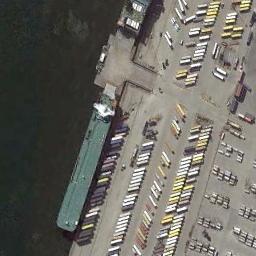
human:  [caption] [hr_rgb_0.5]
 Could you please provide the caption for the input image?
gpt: A green ship docked at the dock with many neatly arranged containers .

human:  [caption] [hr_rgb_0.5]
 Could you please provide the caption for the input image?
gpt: There is a ship in the green water on the shore .

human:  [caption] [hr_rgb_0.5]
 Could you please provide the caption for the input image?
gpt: Many cars are beside the ship .

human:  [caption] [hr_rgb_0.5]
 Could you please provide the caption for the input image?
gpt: The green cargo ship is docked at the cargo terminal and the water is dark green .

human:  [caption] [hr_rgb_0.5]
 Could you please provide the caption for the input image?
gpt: The green ship is at the harbor with many containers .